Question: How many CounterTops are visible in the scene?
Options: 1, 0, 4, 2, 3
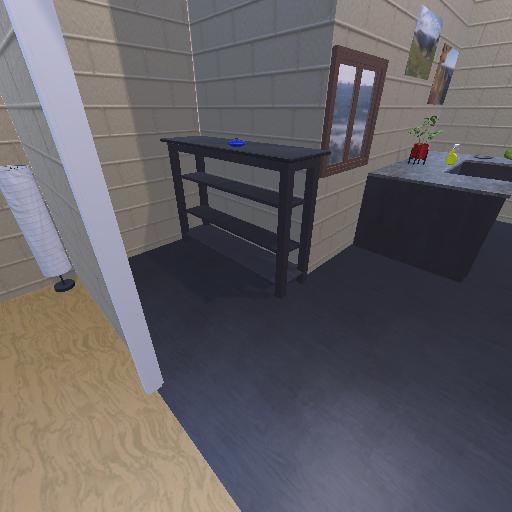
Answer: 1